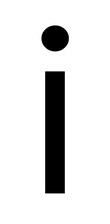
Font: Inter_Regular